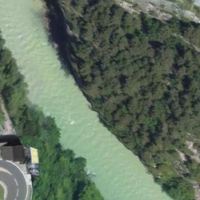
EUNIS habitat code: 44
Species observed at this site:
Asplenium trichomanes
Phylloscopus collybita
Fraxinus excelsior
Impatiens parviflora
Geranium robertianum
Parus major
Acer pseudoplatanus
Pica pica
Trifolium aureum
Turdus viscivorus
Buteo buteo